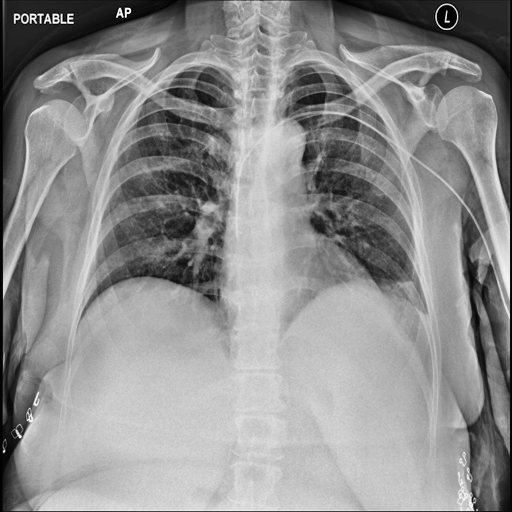
Finding: NORMAL